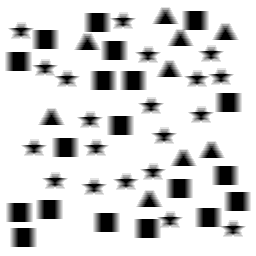
Squares: 19
Triangles: 9
Stars: 20
Total shapes: 48